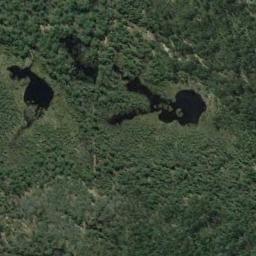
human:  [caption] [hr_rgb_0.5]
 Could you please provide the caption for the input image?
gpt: The wetland consists of green plants and water .

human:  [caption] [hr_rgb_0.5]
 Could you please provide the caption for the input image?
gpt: There are many different shapes and sizes of water around the wetlands .

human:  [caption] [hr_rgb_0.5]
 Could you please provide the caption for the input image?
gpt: Half of this wetland is flooded .

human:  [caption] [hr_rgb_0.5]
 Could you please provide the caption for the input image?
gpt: There is a large green area in a lake in a wetland with lush green plants .

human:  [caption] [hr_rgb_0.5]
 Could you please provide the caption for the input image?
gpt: There are many green areas and some water areas on the wetland .